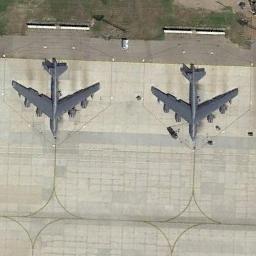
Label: airplane